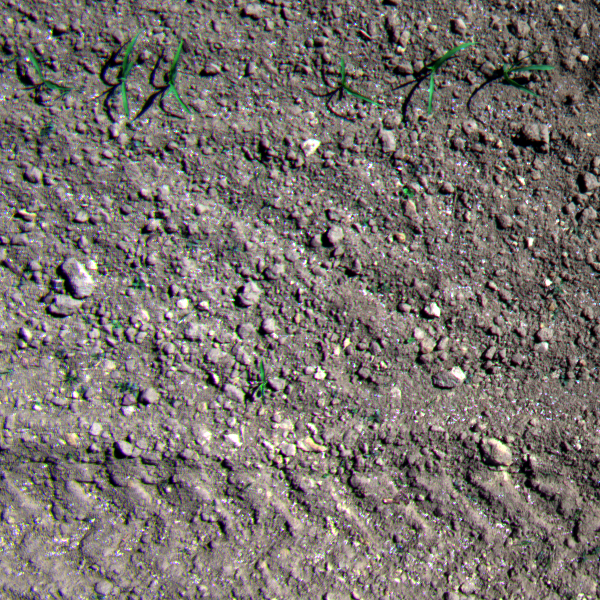
Acquisition date: 2023-05-30
Tile: 0450
Annotated plant instances:
label: weed_other
label: amaranth
label: amaranth
label: amaranth
label: amaranth
label: amaranth
label: amaranth
label: amaranth
label: amaranth
label: amaranth
label: weed_other
label: weed_other
label: amaranth
label: weed_other
label: weed_other
label: weed_other
label: weed_other
label: amaranth
label: weed_other
label: weed_other
label: amaranth
label: amaranth
label: weed_other
label: maize
label: amaranth
label: weed_other
label: weed_other
label: weed_other
label: weed_other
label: amaranth
label: amaranth
label: amaranth
label: amaranth
label: amaranth
label: amaranth
label: amaranth
label: amaranth
label: amaranth
label: amaranth
label: weed_other
label: weed_other
label: weed_other
label: maize
label: maize
label: maize
label: maize
label: maize
label: maize
label: weed_other
label: amaranth
label: amaranth
label: weed_other
label: weed_other
label: weed_other
label: weed_other
label: weed_other
label: barnyard_grass
label: weed_other
label: weed_other
label: weed_other
label: weed_other
label: amaranth
label: amaranth
label: weed_other
label: weed_other
label: weed_other
label: amaranth
label: amaranth
label: amaranth
label: amaranth